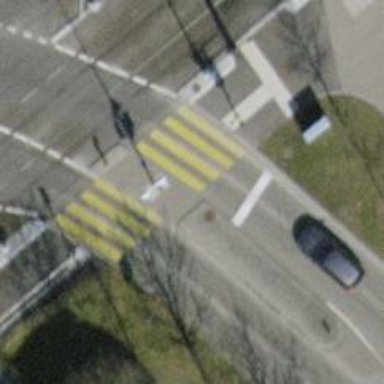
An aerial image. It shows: Road with traffic signals.